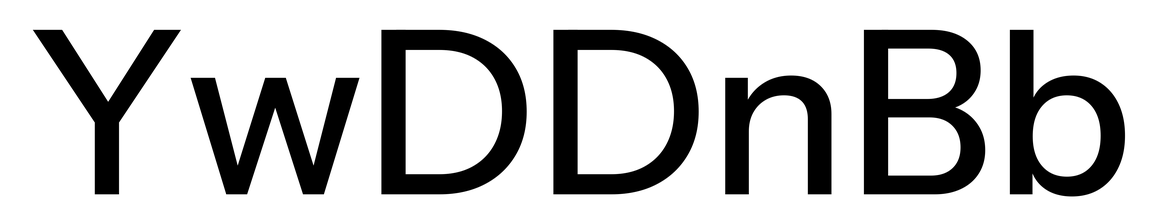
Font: InstrumentSans_Medium